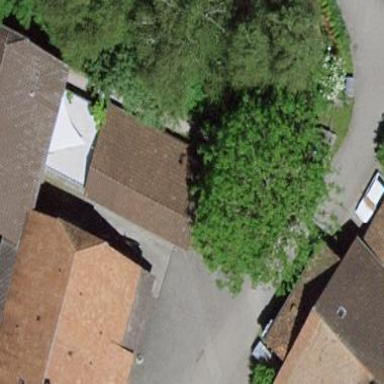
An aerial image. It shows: Garage.